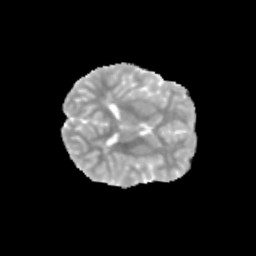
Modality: MD
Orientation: axial
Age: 9
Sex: male
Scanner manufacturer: siemens
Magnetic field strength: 3 T
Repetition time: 3.8 s
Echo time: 0.07 s